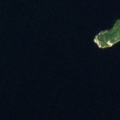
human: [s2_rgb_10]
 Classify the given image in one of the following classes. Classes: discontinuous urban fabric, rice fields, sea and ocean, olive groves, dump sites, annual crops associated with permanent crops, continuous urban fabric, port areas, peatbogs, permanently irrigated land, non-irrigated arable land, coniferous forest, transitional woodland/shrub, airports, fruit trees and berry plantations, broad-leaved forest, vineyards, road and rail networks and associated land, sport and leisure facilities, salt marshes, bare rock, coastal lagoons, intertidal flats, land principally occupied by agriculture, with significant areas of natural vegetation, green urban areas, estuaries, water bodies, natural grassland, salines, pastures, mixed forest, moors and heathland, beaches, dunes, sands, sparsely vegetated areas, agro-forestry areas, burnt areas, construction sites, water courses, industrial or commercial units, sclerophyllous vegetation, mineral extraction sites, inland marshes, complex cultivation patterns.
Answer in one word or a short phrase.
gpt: water bodies